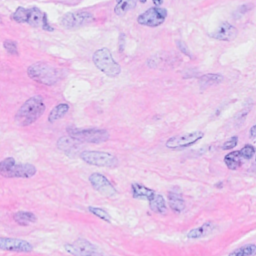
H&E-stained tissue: Breast